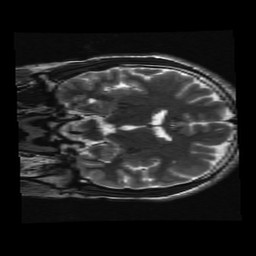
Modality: T2w
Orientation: coronal
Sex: male
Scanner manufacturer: ge
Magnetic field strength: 3 T
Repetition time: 5 s
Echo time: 0.101 s